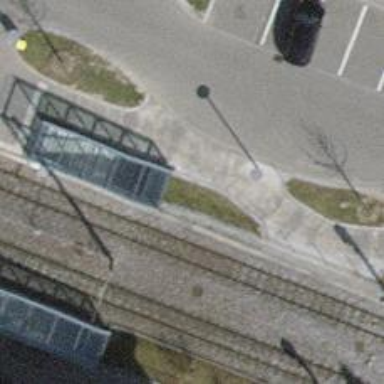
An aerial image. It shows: Footway with asphalt surface passing through tunnel.